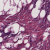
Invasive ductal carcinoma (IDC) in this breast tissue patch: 0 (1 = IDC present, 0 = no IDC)